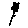
Label: flower